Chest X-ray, PA view. Patient: 61 years old, sex F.
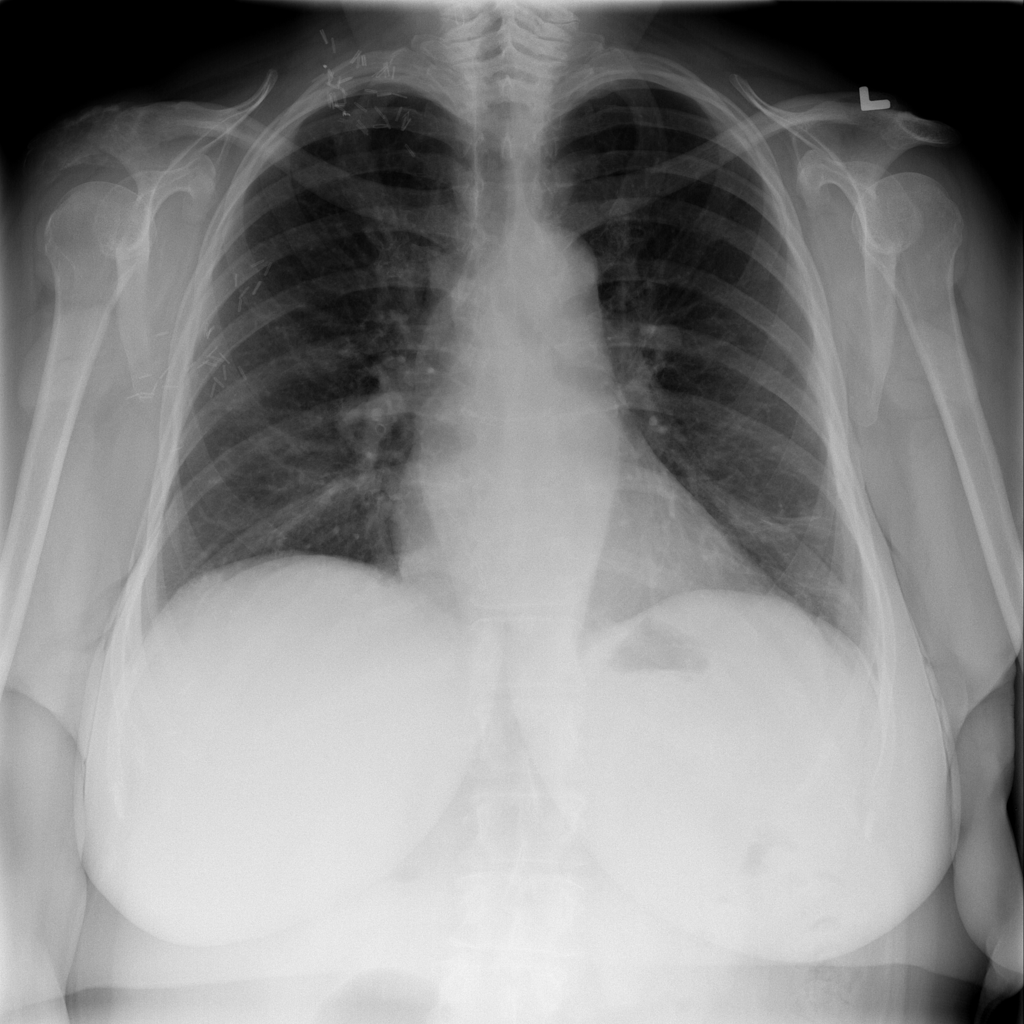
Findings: Infiltration, Nodule